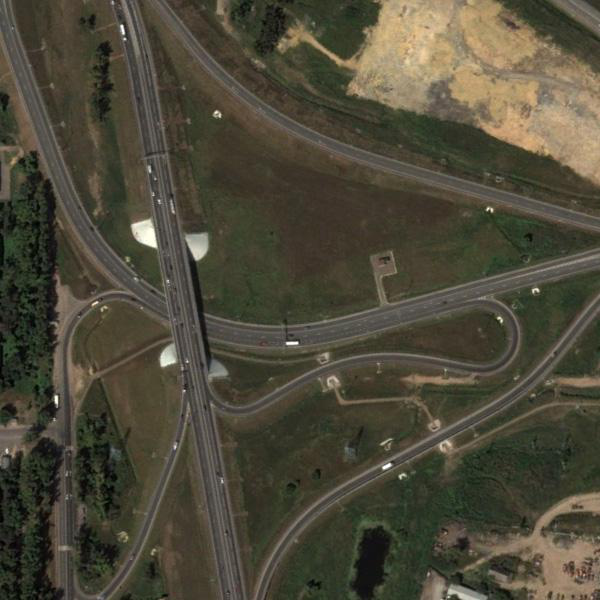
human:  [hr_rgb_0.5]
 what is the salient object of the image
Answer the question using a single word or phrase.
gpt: viaduct